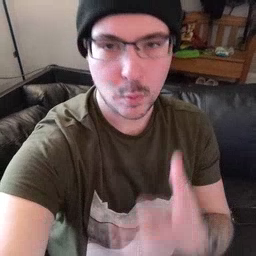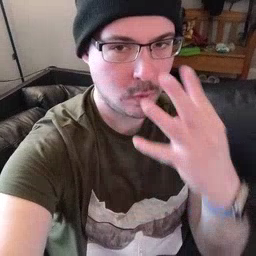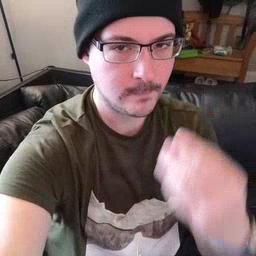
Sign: wolf